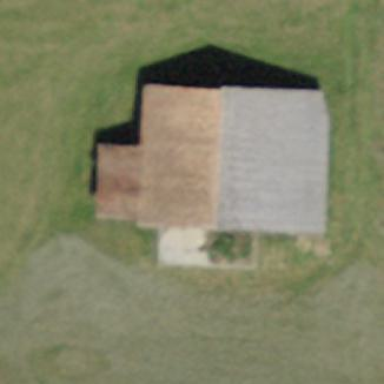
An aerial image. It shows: Barn.